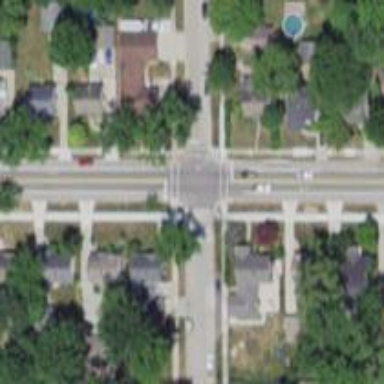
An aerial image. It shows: Stop road.